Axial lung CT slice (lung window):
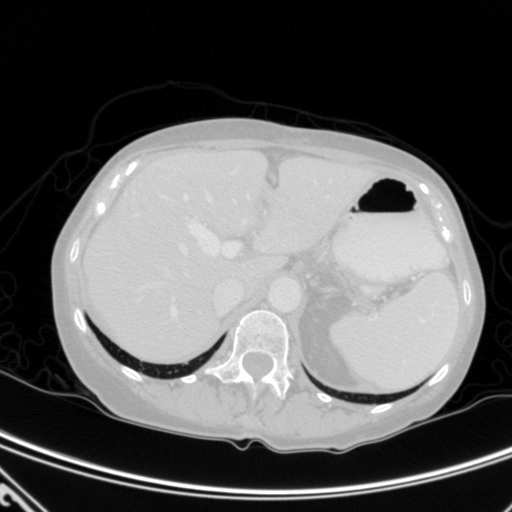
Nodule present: no